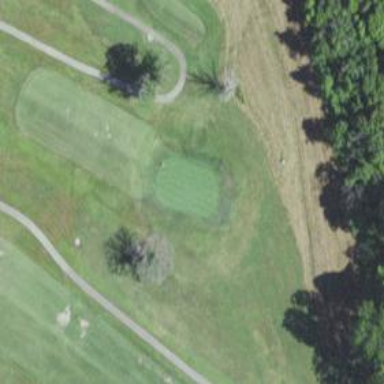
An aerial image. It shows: View of golf hole.